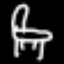
Label: chair